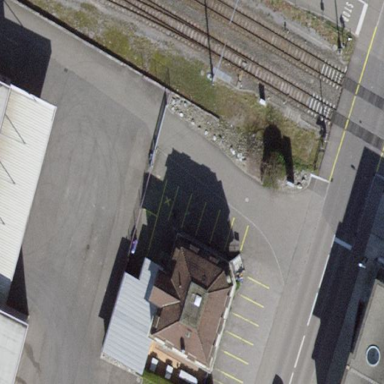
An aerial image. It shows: Building that houses restaurant.